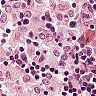
Metastatic tissue present: no